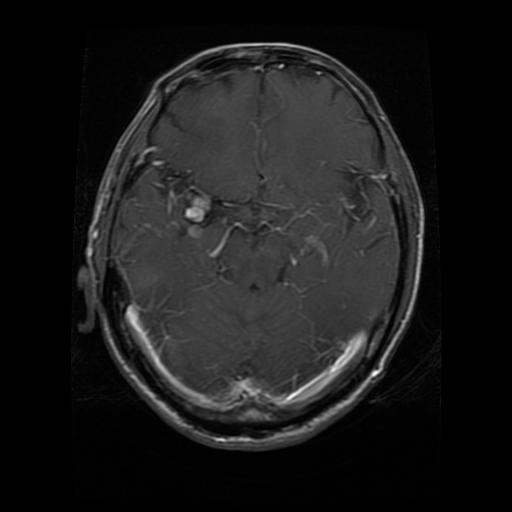
Label: glioma